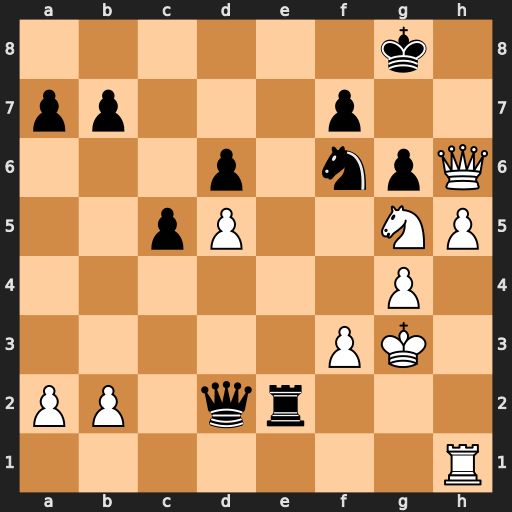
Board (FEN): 6k1/pp3p2/3p1npQ/2pP2NP/6P1/5PK1/PP1qr3/7R
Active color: w
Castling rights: -
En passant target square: -
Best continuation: hxg6 Ne4+ fxe4 Qe3+ Kh4 Qf2+ Kh5 Qh2+ Nh3